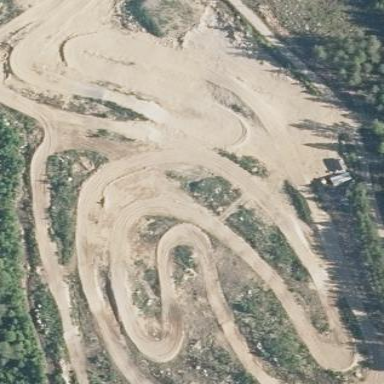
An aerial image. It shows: Motor motocross raceway with ground surface.